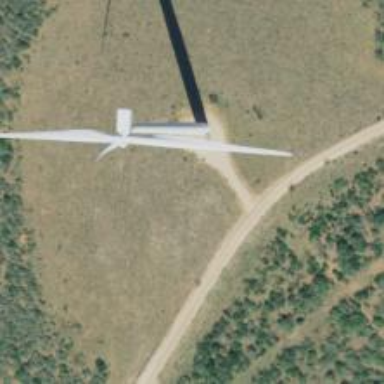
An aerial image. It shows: Wind generator powered by horizontal-axis wind turbine.